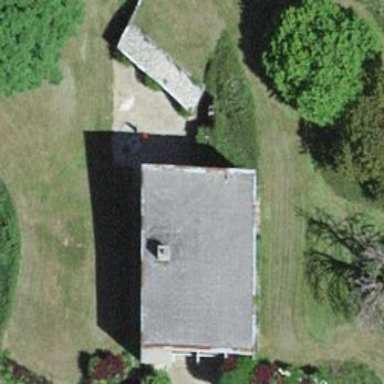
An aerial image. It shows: Simple house.